Aerial crown-view tile of a tropical tree (Barro Colorado Island, Panama), acquired 20240611:
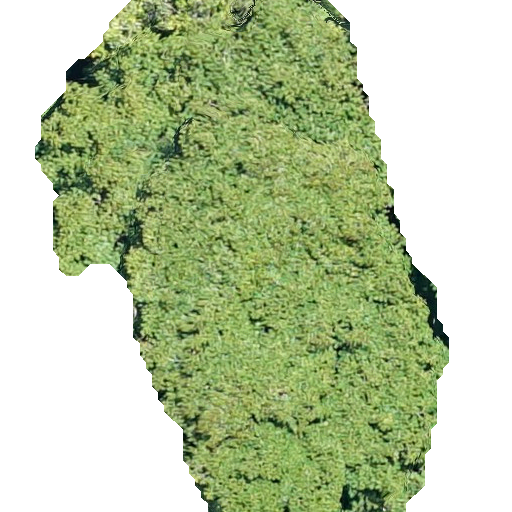
Species: Tachigali panamensis
GBIF accepted scientific name: Tachigali panamensis
Crown area: 257.139 m²